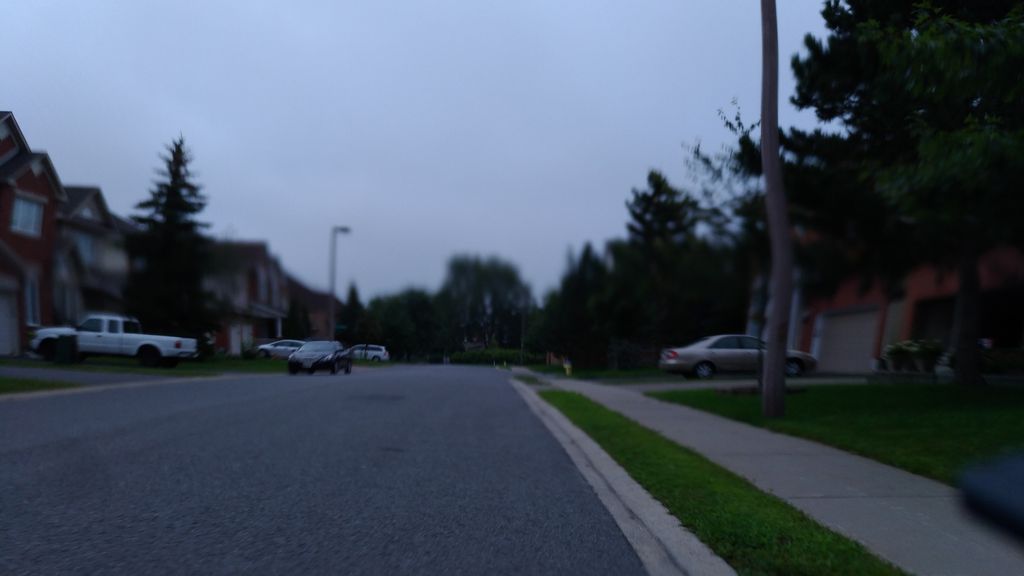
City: ottawa-gatineau